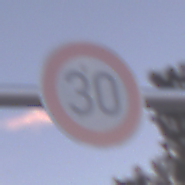
Verkehrszeichen: Geschwindigkeit30
Umgebung: Outdoor, Suburban
Tageszeit: SunriseSunset
Wetter: PartlyCloudy
Licht: Natural
Jahreszeit: NotSpecified
Kontrast: LowContrast